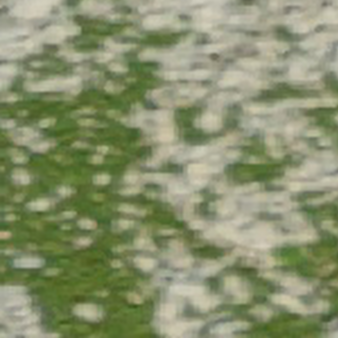
Label: other